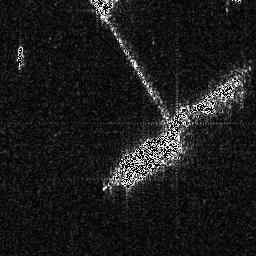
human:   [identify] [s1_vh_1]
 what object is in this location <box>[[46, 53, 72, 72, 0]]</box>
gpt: <ref>1 large ship at the center</ref>